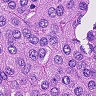
Metastatic tissue present: yes